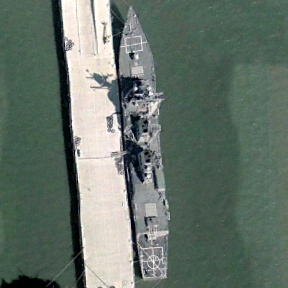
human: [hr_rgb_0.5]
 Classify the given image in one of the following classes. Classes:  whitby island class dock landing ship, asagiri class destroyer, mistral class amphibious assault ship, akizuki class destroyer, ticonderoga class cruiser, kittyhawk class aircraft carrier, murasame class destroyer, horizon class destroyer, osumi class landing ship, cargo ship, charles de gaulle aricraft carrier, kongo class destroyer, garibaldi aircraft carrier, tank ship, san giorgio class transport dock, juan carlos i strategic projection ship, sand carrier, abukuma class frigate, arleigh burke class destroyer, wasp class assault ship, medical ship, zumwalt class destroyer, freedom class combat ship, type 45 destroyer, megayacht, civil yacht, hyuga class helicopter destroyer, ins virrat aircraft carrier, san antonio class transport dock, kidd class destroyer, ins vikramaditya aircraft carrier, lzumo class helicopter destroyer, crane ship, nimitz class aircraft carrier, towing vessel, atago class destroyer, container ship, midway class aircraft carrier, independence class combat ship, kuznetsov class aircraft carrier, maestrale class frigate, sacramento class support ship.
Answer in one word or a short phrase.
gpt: Arleigh Burke class destroyer